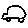
Label: car